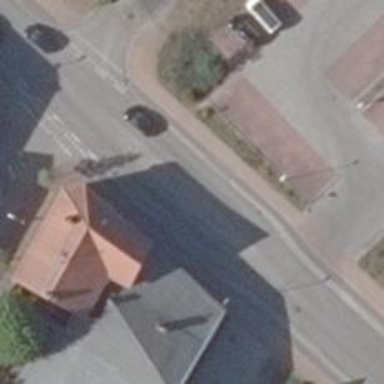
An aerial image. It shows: Uncontrolled road crossing with pedestrian island.